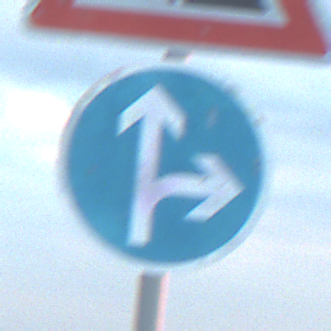
Verkehrszeichen: VorgeschriebeneFahrtrichtungGeradeausOderRechts
Zusatzzeichen oben: Arbeitsstelle
Umgebung: Outdoor, Beach
Tageszeit: SunriseSunset
Wetter: PartlyCloudy
Licht: Natural
Jahreszeit: NotSpecified
Kontrast: MediumContrast